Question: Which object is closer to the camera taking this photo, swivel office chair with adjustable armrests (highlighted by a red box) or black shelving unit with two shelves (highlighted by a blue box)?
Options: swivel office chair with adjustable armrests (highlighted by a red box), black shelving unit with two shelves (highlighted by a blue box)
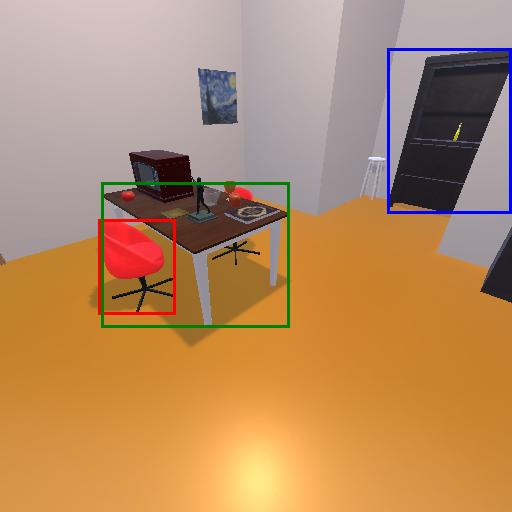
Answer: swivel office chair with adjustable armrests (highlighted by a red box)